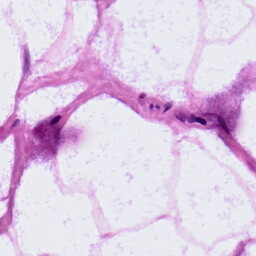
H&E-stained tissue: LymphNode